Question: How to customise the uinotification like as in the image
Can any give me some reference or tutorial?Thanks in advance
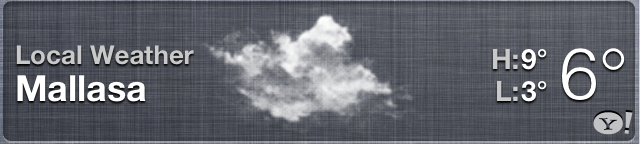
Answer: Apple does not allow third-party developers to do this.